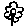
Label: flower